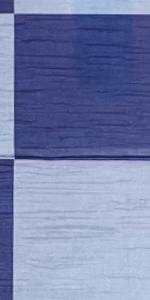
Label: Empty